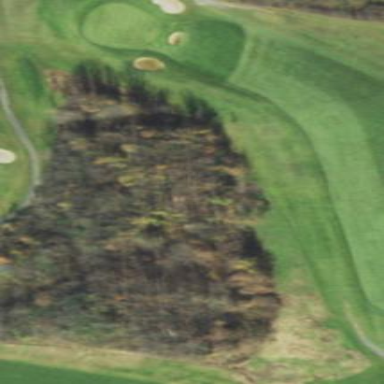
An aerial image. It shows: Grassy area designated as golf fairway.